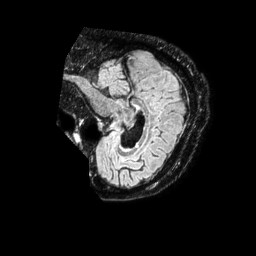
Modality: FLAIR
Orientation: sagittal
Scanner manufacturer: philips
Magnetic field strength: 1.5 T
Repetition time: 4.8 s
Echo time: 0.3934 s